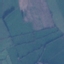
Land use / land cover: Pasture